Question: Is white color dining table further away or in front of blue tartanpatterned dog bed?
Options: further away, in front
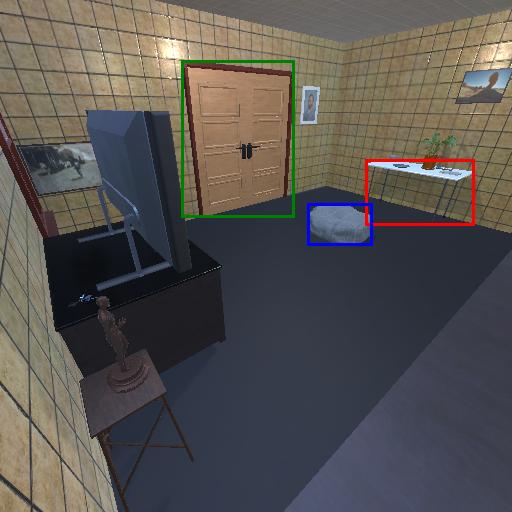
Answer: further away